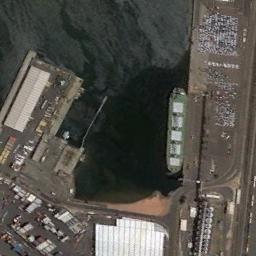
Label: ship